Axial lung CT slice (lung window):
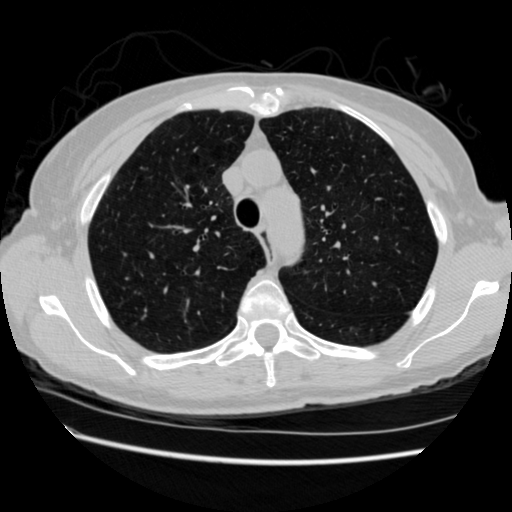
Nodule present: no